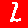
Digit: 2